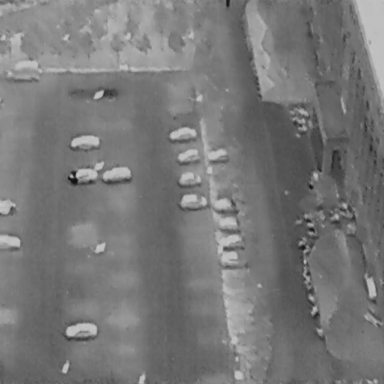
There is a Car in the infrared image.